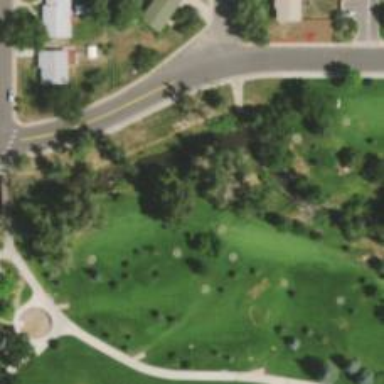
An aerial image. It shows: Disc golf basket.